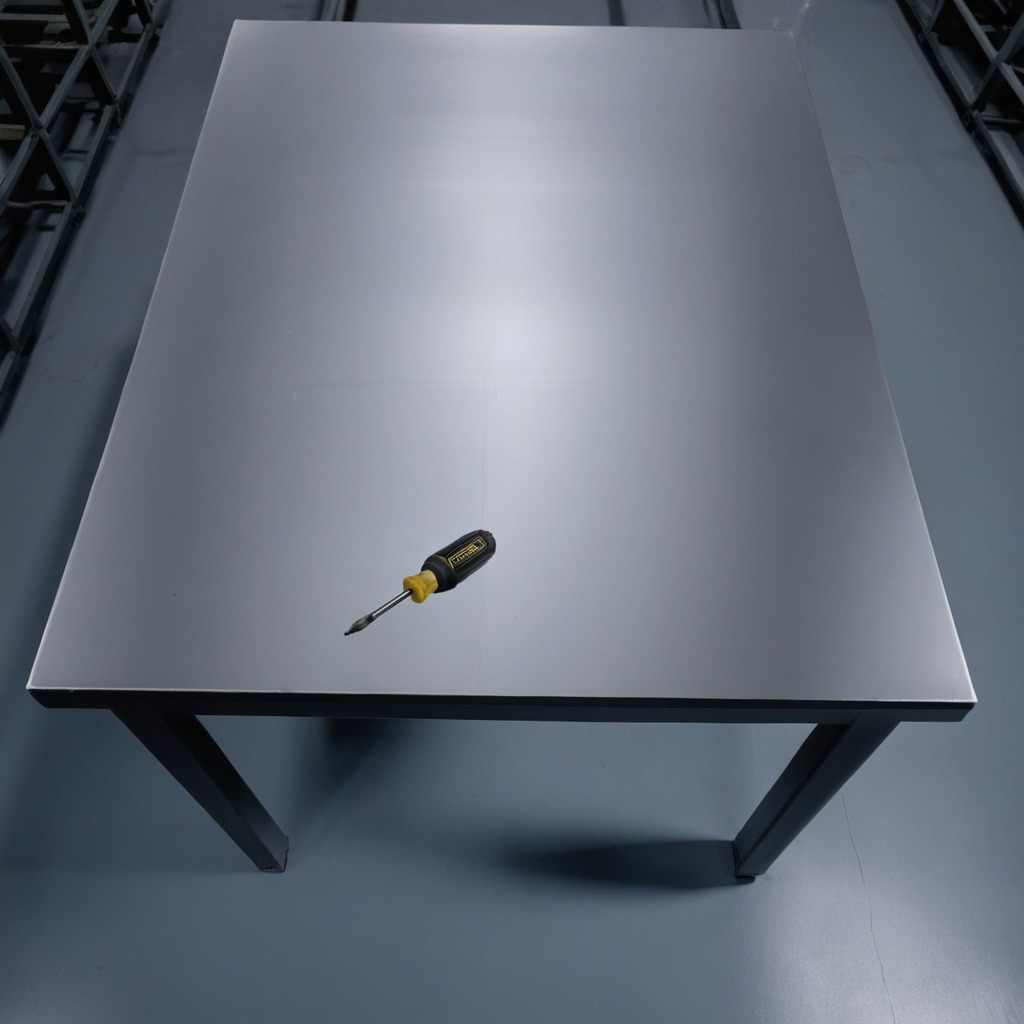
A screwdriver lies on the tabletop.